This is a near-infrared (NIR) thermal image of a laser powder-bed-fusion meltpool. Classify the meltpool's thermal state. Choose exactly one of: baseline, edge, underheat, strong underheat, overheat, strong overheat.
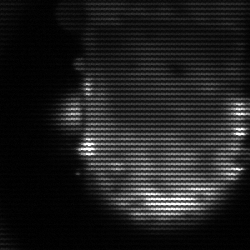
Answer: baseline